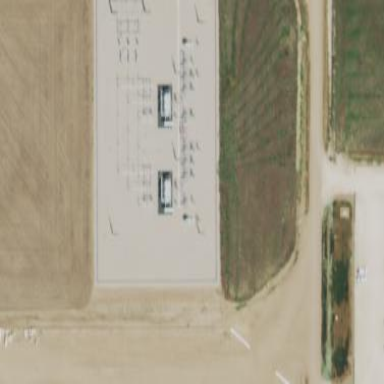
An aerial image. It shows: Power substation primarily used for electricity generation.